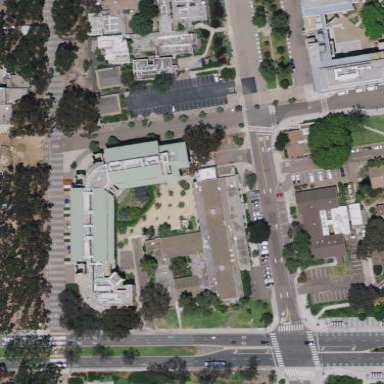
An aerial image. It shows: Education building.